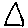
Label: triangle